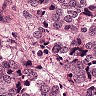
Metastatic tissue present: yes